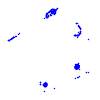
Particle: kaon